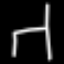
Label: chair